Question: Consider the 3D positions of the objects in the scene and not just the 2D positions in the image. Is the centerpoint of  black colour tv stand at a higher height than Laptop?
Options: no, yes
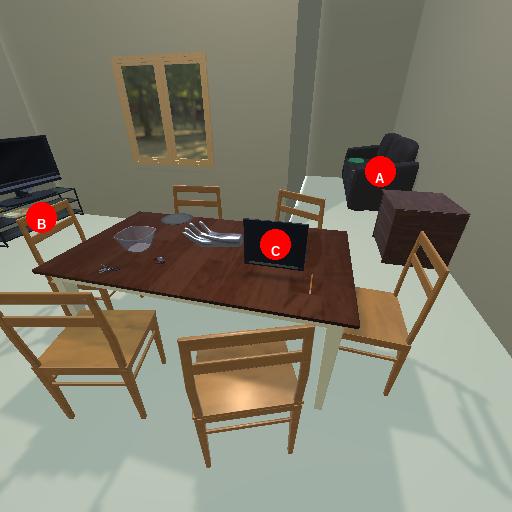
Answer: no